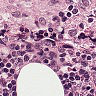
Metastatic tissue present: no